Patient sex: F
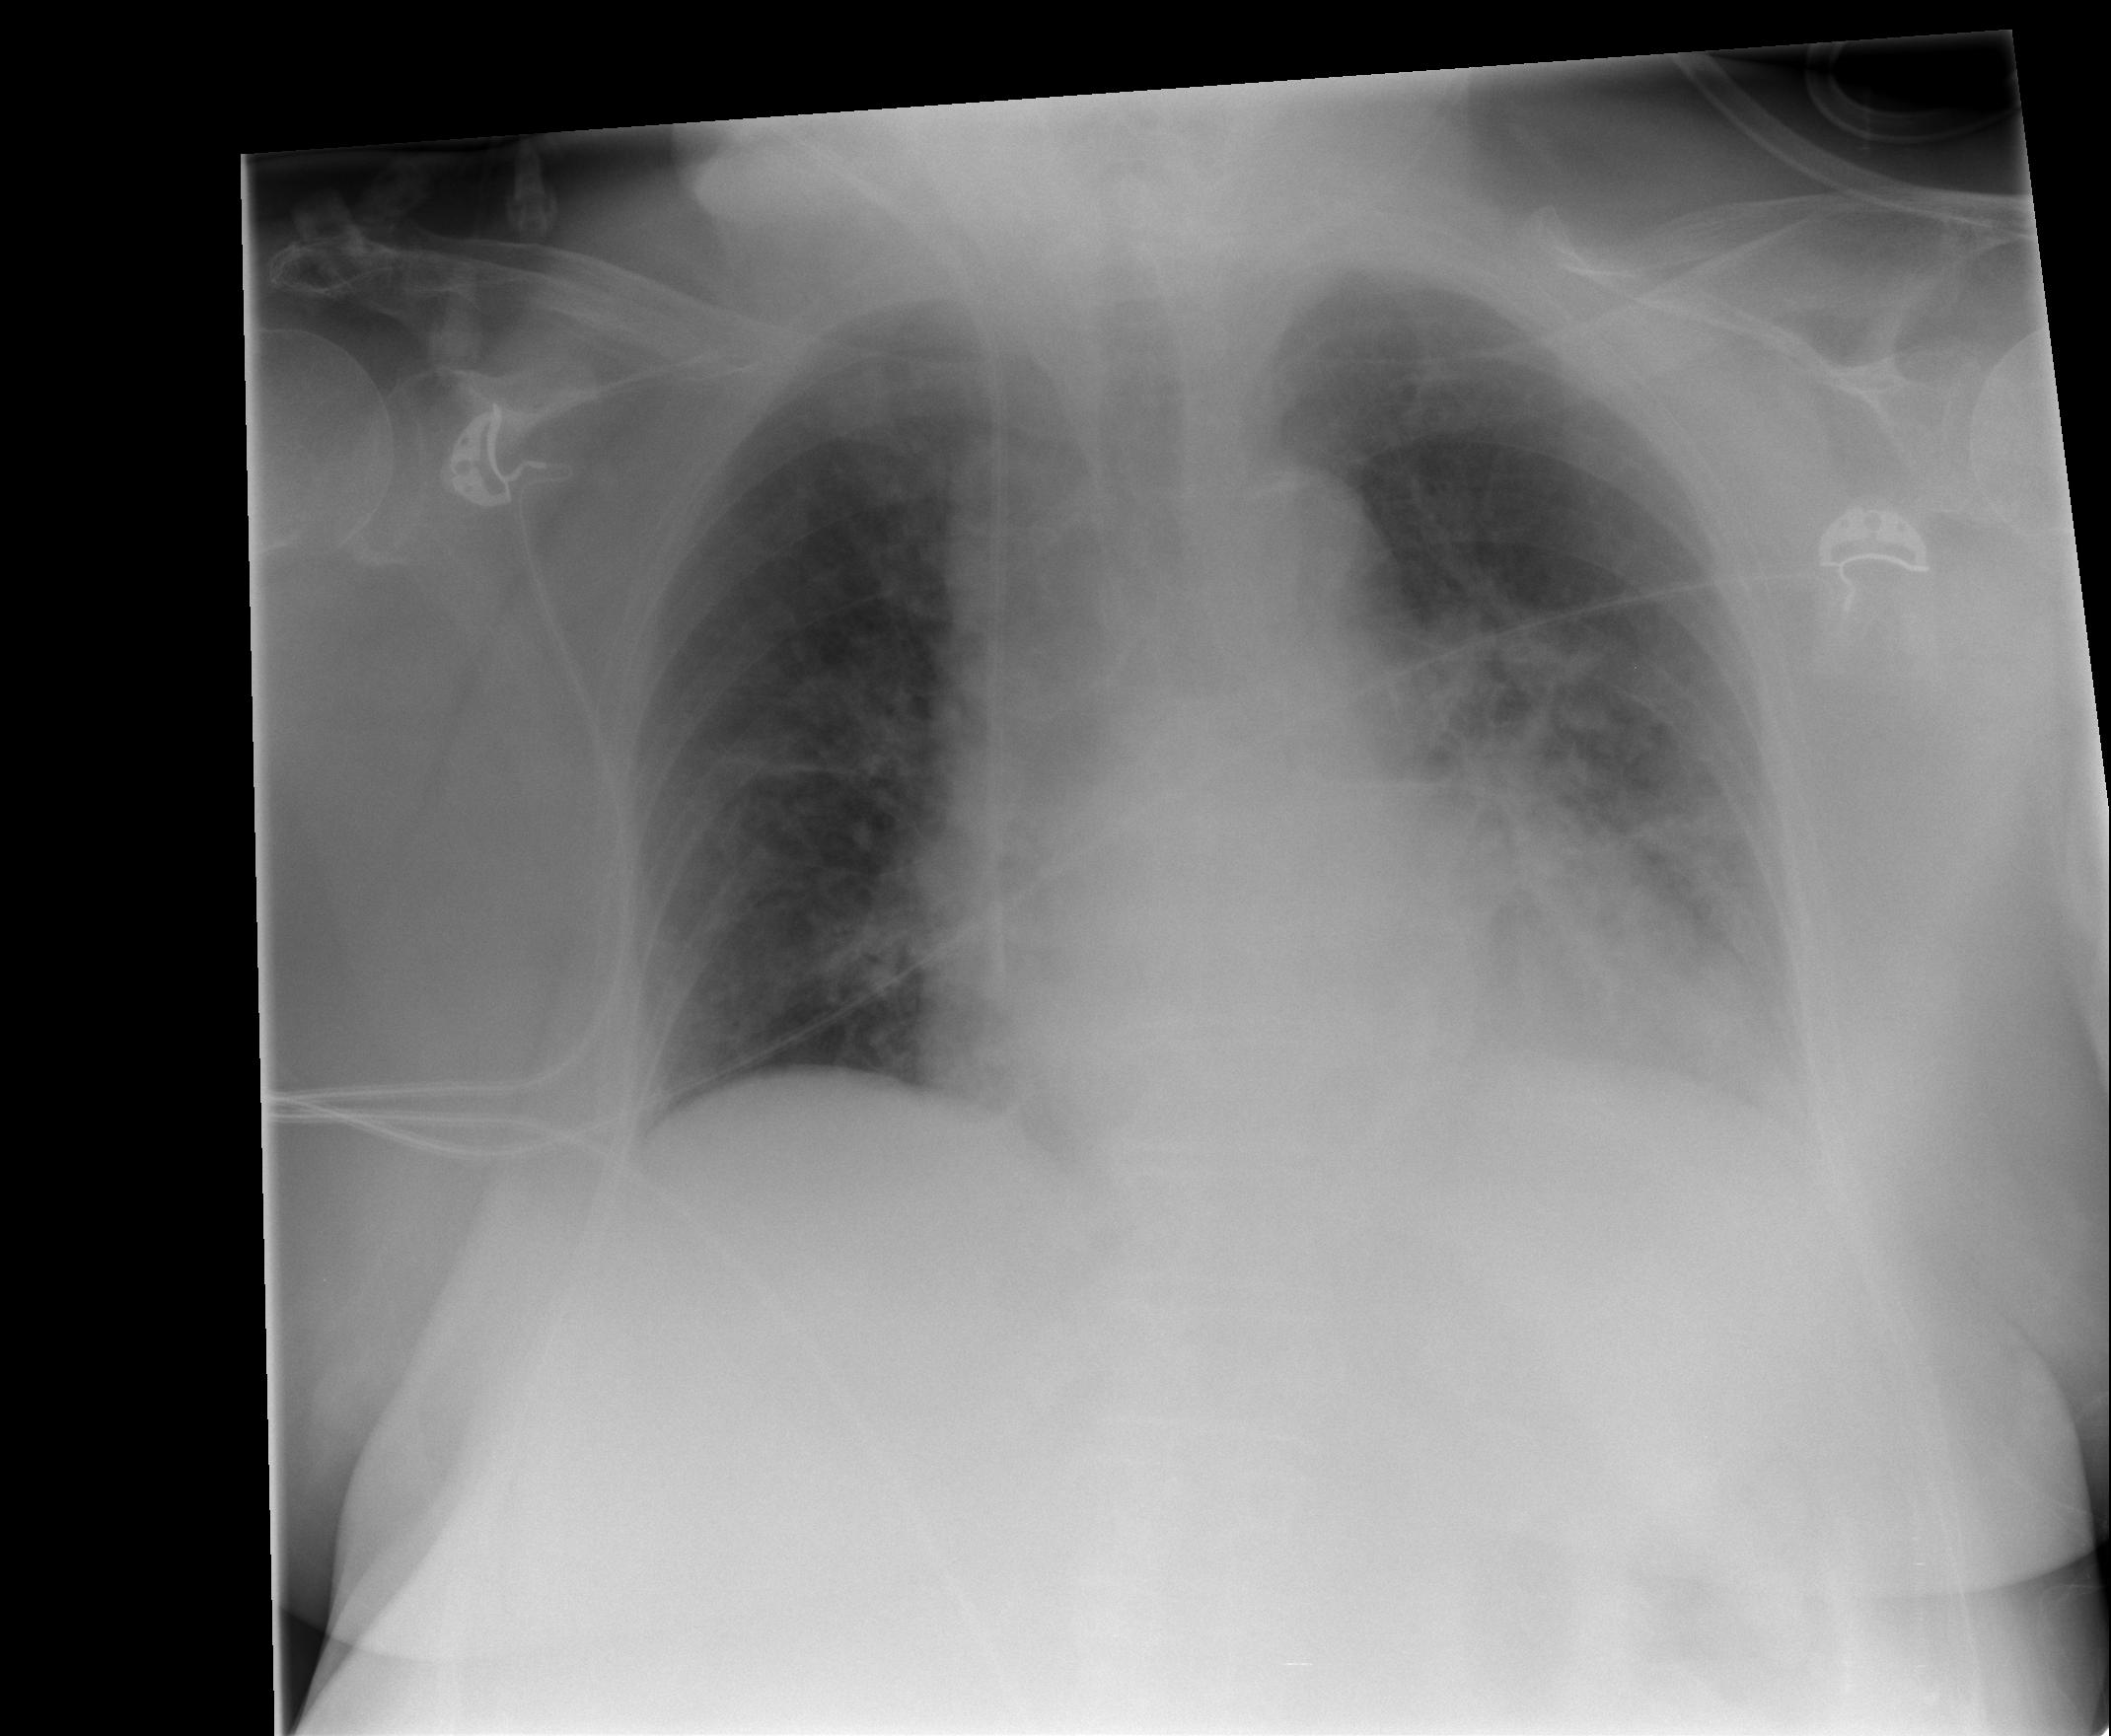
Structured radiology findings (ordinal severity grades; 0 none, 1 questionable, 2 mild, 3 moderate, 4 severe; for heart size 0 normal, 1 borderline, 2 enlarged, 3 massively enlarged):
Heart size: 0
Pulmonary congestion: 1
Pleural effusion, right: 0
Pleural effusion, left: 1
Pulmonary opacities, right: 0
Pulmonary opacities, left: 2
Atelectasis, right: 0
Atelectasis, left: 2